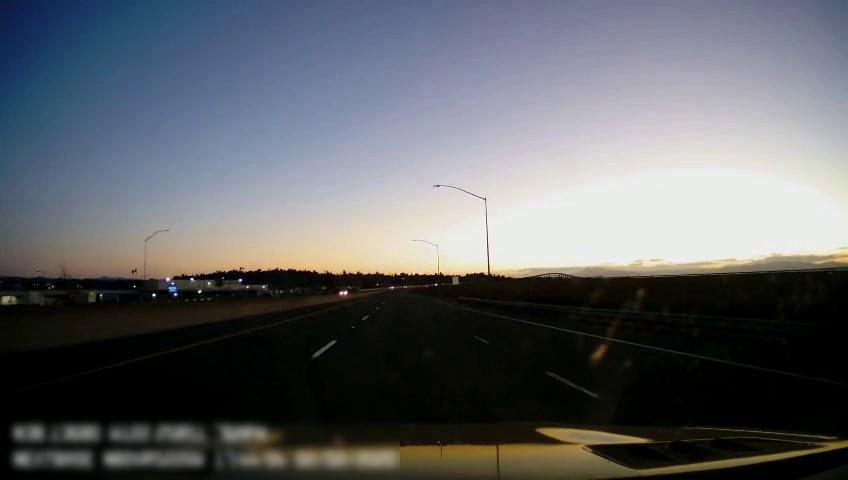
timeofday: Dusk/Dawn/Twilight
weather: Sunny
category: Drivable Space
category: Lanes | Current Lane
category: Lanes | Current Lane
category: Lanes | Alternate Lane
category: Lanes | Alternate Lane